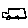
Label: car